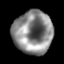
Tissue: lung
Cell type: Epithelial cells
Senescence score: 0.164
Nuclear area (px): 1662
Mean DAPI intensity: 135.862